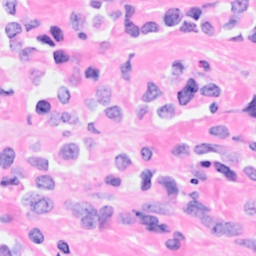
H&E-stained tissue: Breast